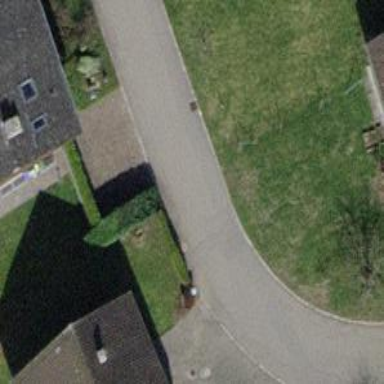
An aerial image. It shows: Asphalt road in living street with no sidewalks.